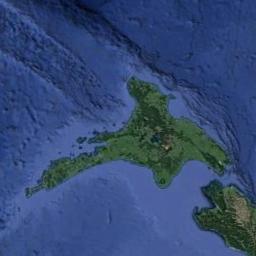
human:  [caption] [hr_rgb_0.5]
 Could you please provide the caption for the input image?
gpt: Many trees are on the island .

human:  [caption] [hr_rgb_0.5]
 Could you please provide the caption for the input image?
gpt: Irregularly shaped green islands are surrounded by blue waters, Green plants on the island and land next to them .

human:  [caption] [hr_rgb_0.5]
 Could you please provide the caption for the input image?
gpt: The shape of the island is very irregular .

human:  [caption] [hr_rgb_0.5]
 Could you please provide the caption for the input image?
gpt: The island has dense vegetation and another island is next to it .

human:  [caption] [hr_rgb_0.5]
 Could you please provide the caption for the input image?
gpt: There are two green islands on a blue sea .